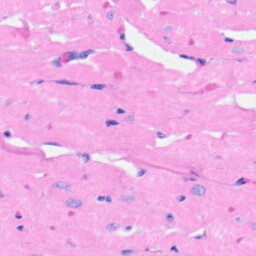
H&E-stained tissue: Heart